Question:
I have added a SharePoint service to my C# Windows Form project. I am able to retrieve available Lists from server. But when I trying to get the data from a List, I am can't find the method GetListItems(). I only saw GetListItemsRequest and GetListItemsRequestBody. All Google results related to GetListItems() but almost none on GetListItemsRequest().
Anything I have missed out? Anyone can help on this? Thanks a lot.
---
Sorry, my bad. I tried to add service again. And do a search in my solution, I found the 'GetListItems()' function under 'ListSoapClient'. Somehow I can replicate what I did previously that it's not available under 'ListSoapClient', thus I can identify what I did wrong. Thank you all for your response. Appreciate it.
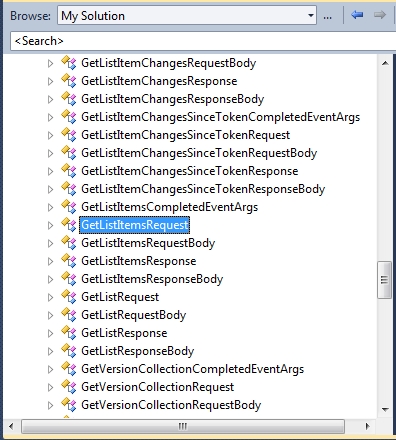
Answer: It is available under the Lists service.
'''
Http://server/site/_vti_bin/lists.asmx?op=GetListItems
'''